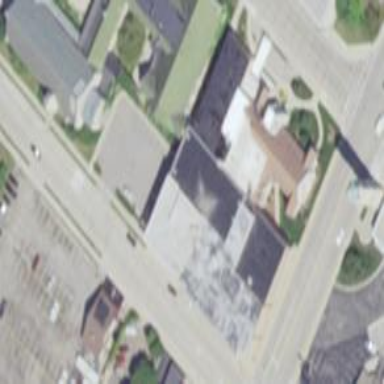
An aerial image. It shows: Commercial building.